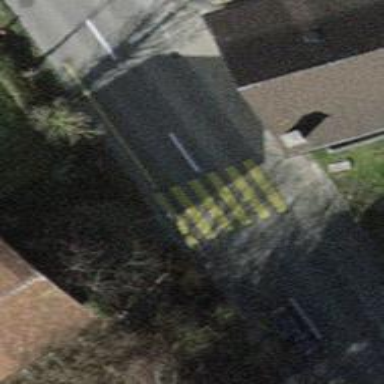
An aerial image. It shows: Tertiary road with asphalt surface.